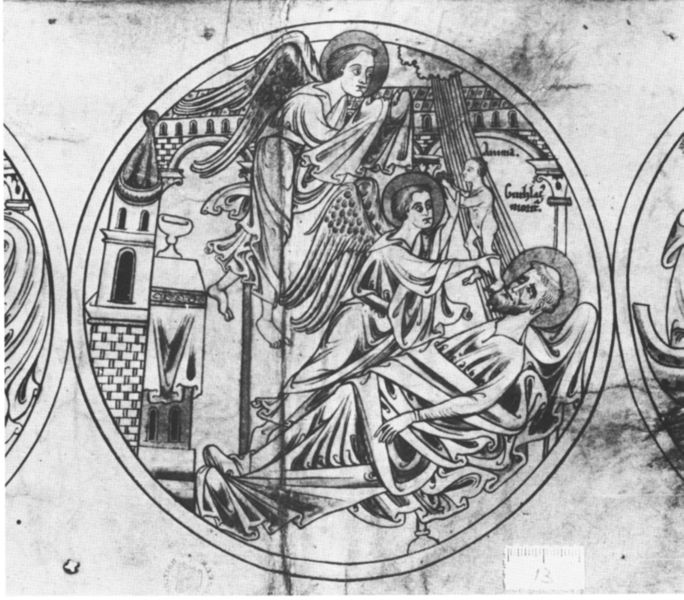
Titel: Das Leben des heiligen Guthlac, Guthlac-Rolle
Standort: Herstellungsort: Crowland (EU - GB - England)
Institution: London, British Library
Schlagwörter: flügel, gott, himmel, mann, fenster, skizze, szene, zeichnung, wolke, bart, schale, tod, tot, kirche, gewand, kelch, kind, fliegen, kreis, rund, turm, engel, schrift, liegen, liegend, regen, bögen, krank, buch, druck, schwarzweiß, text, altar, heiligenschein, christus, sterben, leiden, mittelalter, heiliger, heilige, heilig, auferstehung, gral, kriche, heiligenscheine, buchmalerei, himmelsleiter, altartisch, himmlisch, krnk